Aerial crown-view tile of a tropical tree (Barro Colorado Island, Panama), acquired 20241216:
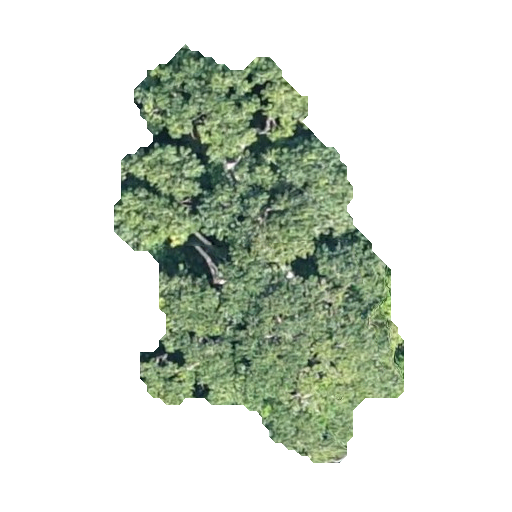
Species: Trattinnickia aspera
GBIF accepted scientific name: Trattinnickia aspera
Crown area: 111.94 m²